Aerial crown-view tile of a tropical tree (Barro Colorado Island, Panama), acquired 20241014:
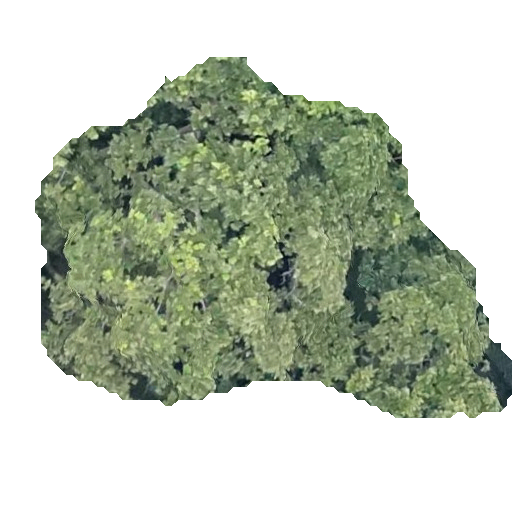
Species: Anacardium excelsum
GBIF accepted scientific name: Anacardium excelsum
Crown area: 183.684 m²